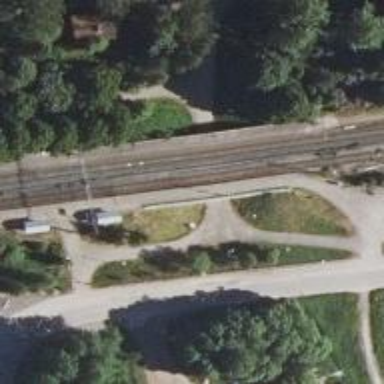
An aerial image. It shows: Railway bridge with electrified contact lines. This bridge is part of railway siding.